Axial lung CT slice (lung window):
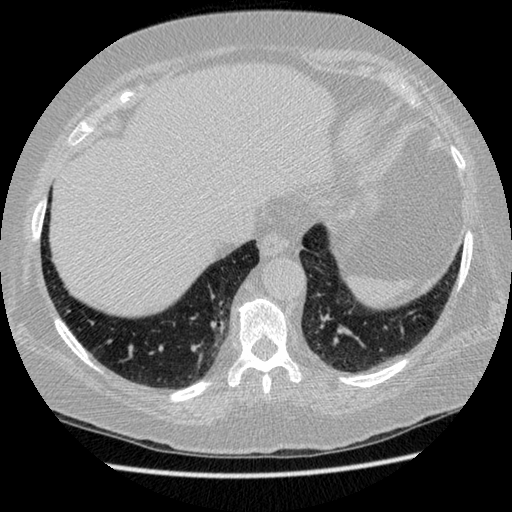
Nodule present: no